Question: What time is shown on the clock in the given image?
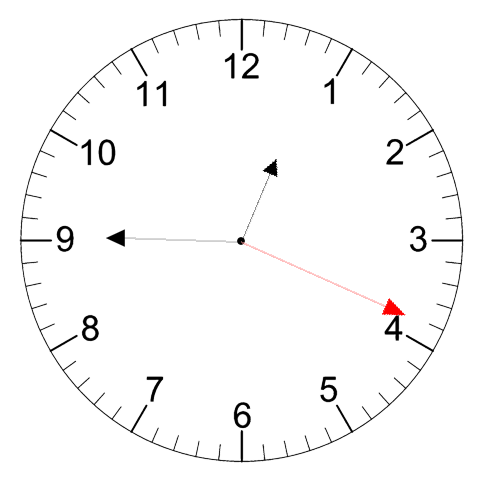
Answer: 12:45:19